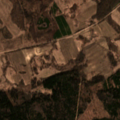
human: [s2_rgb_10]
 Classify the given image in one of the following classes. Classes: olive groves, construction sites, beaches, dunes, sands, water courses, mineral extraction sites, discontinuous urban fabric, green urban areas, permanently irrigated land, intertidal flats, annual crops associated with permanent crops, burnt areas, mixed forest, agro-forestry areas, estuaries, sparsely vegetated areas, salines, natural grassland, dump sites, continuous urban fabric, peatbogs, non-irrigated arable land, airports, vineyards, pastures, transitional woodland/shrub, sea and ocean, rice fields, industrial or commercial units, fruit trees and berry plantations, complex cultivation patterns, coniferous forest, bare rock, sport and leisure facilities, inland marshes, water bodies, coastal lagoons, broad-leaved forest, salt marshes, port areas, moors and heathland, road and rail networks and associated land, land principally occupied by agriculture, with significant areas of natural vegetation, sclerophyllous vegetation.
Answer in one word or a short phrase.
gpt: pastures, land principally occupied by agriculture, with significant areas of natural vegetation, broad-leaved forest, mixed forest, transitional woodland/shrub